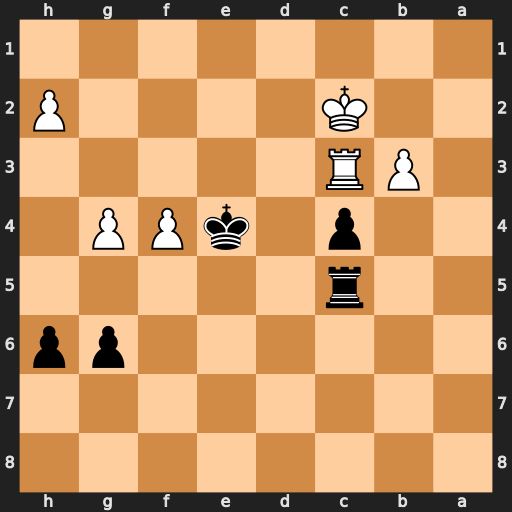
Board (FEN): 8/8/6pp/2r5/2p1kPP1/1PR5/2K4P/8
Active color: b
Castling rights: -
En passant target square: -
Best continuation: cxb3+ Kxb3 Rxc3+ Kxc3 Kxf4